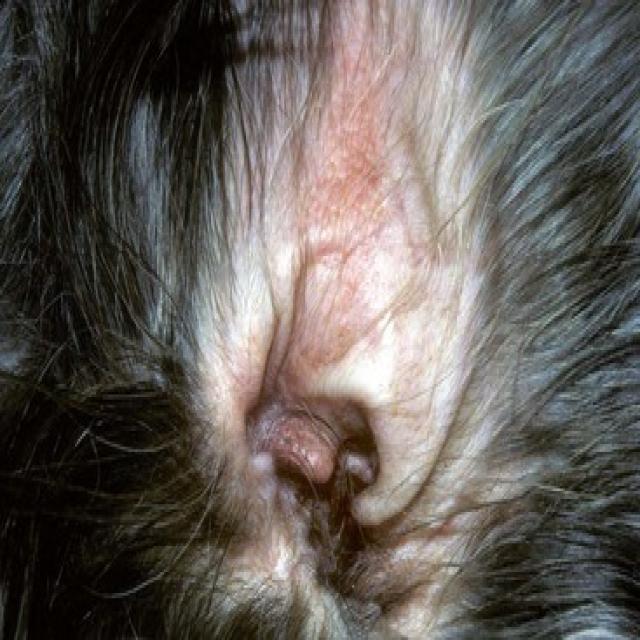
Canine hypersensitivity reaction — allergic skin response with urticaria, erythema, pruritus, and angioedema. May be food, environmental, or flea allergy related.